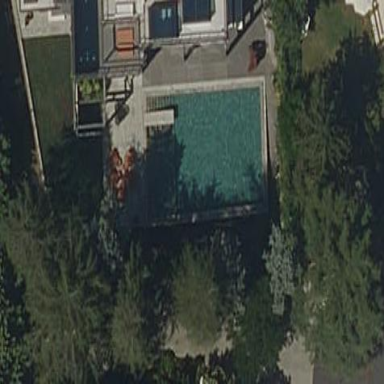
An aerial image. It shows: Swimming pool located in leisure land.